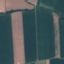
Land use / land cover: AnnualCrop